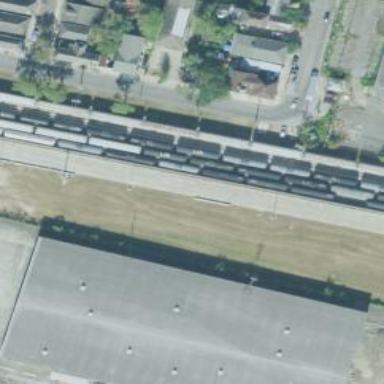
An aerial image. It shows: View of railway yard.